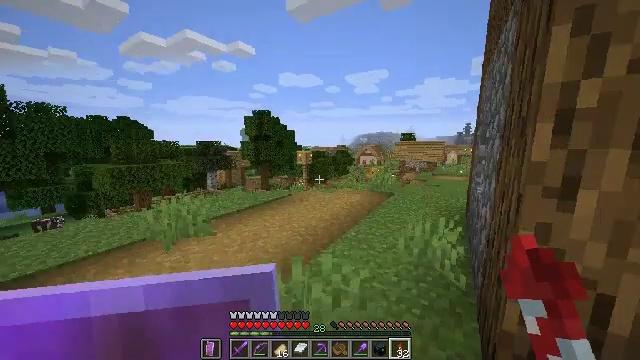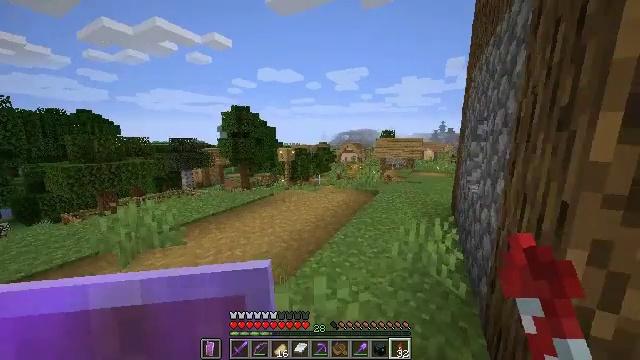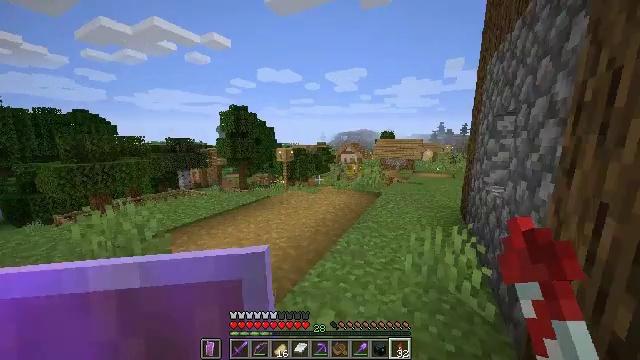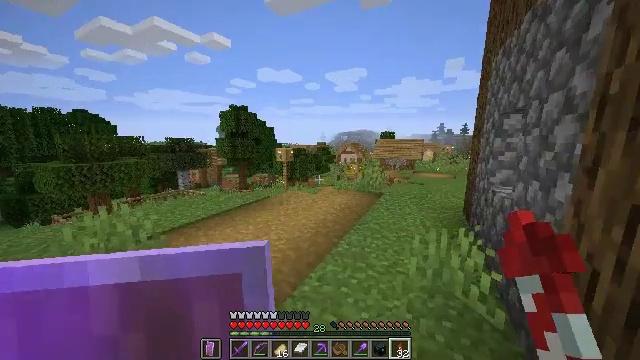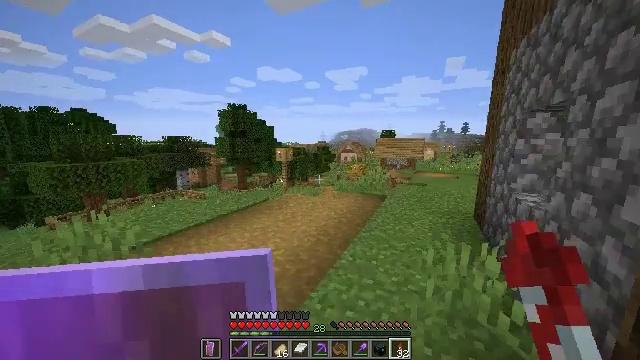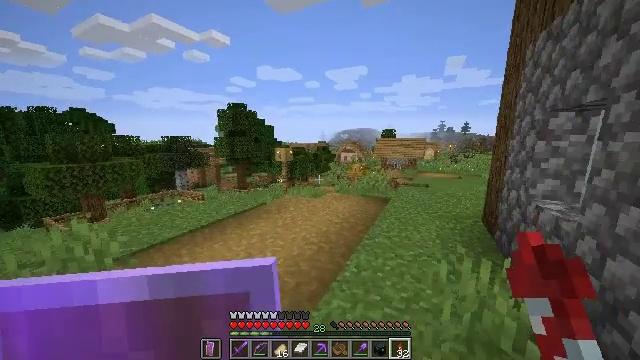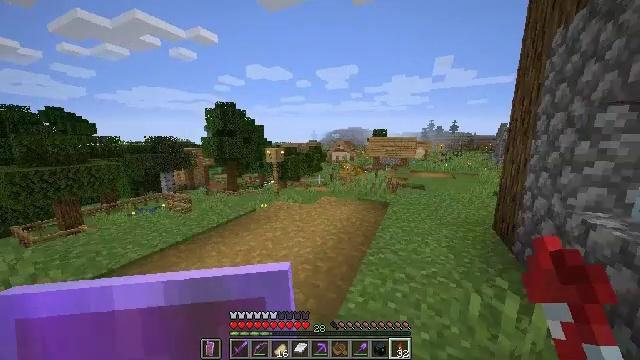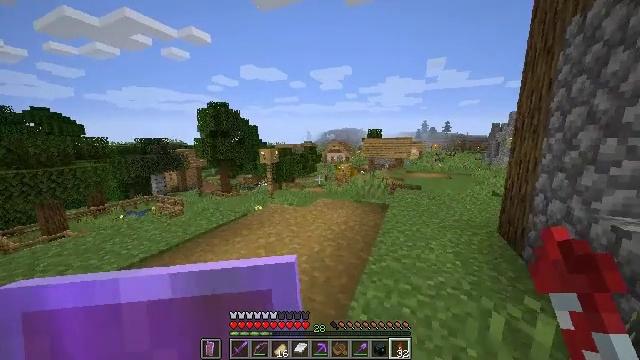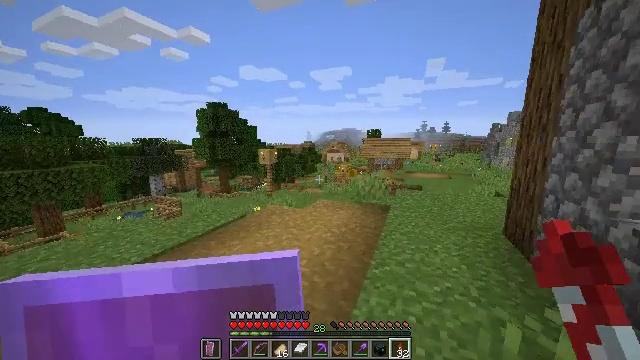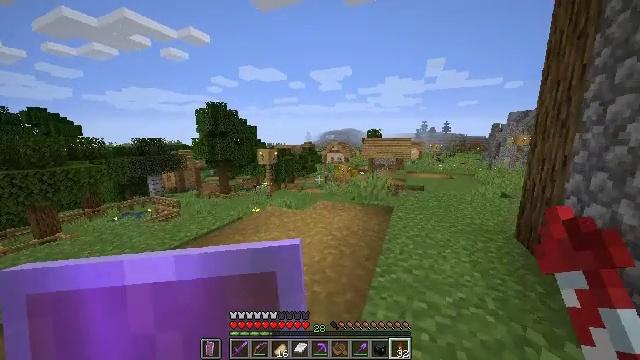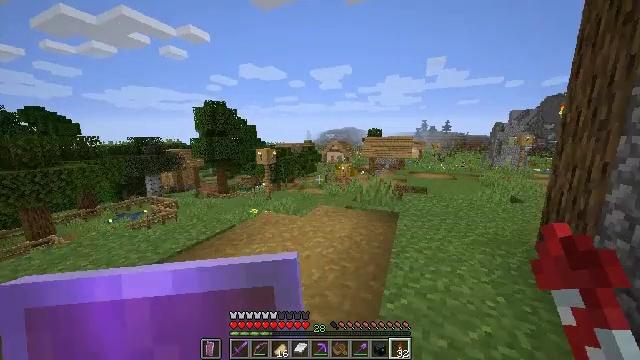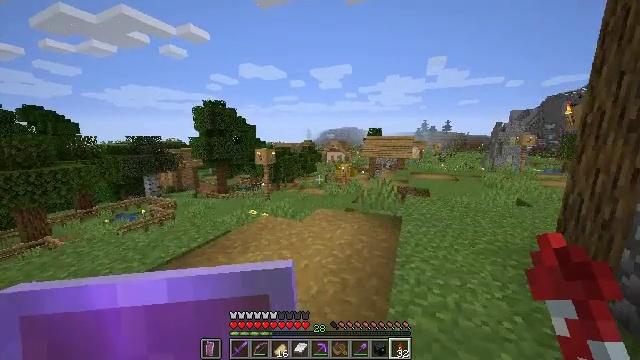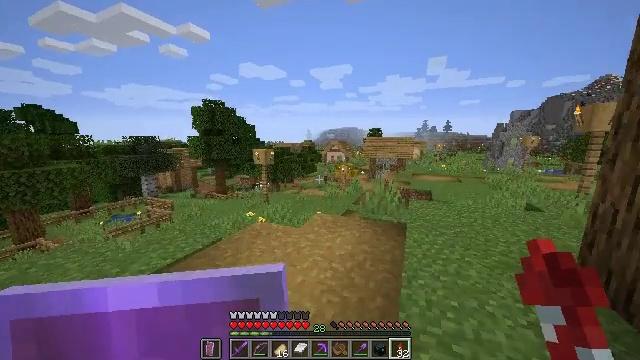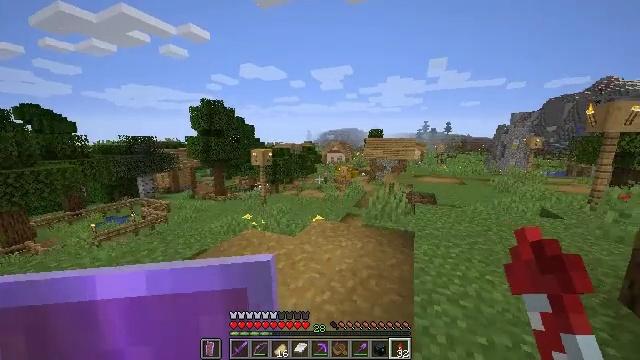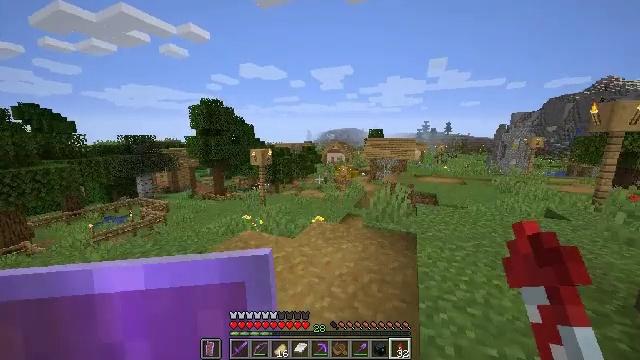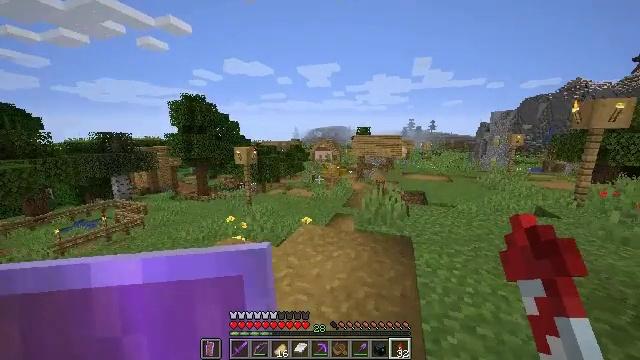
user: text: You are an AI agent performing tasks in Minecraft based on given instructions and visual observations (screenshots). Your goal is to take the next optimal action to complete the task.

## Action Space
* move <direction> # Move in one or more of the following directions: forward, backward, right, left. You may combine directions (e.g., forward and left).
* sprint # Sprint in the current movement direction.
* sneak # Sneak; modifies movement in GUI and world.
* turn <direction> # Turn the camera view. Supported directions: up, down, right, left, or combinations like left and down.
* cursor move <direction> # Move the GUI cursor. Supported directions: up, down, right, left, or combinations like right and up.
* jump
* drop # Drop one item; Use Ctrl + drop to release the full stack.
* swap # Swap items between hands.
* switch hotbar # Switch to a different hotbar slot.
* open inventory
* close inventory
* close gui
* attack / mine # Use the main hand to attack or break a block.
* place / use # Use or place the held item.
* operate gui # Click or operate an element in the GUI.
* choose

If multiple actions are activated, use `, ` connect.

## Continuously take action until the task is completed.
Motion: motion action
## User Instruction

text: Break the grass path to collect materials.
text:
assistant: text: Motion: move forward, sprint, turn right
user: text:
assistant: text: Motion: move forward, sprint
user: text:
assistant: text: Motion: move forward, sprint
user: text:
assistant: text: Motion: move forward, sprint
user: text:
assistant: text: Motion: move forward, sprint
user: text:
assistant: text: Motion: move forward, sprint, turn right
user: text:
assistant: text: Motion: move forward, sprint, turn right
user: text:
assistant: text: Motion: move forward, sprint
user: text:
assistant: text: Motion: move forward, sprint
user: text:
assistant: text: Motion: move forward, sprint
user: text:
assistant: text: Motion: move forward, sprint
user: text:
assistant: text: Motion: move forward, sprint
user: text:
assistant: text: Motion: move forward, sprint
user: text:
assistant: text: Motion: move forward, sprint
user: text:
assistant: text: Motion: move forward, sprint, turn right
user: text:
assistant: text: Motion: move forward, sprint, turn right and down
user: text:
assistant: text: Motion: move forward, sprint, turn right and down
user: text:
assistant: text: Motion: move forward, sprint
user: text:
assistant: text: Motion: move forward, sprint
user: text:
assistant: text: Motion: move forward, sprint
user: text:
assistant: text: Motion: move forward, sprint
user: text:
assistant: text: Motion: move forward, sprint
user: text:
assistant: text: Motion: move forward, sprint
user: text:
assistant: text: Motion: move forward, sprint
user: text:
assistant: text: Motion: move forward, sprint
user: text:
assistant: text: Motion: move forward, sprint
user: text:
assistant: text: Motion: move forward, sprint, turn right
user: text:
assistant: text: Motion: move forward, sprint, turn right and down
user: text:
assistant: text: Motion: move forward, sprint, turn right and down
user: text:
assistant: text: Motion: move forward, sprint, turn right